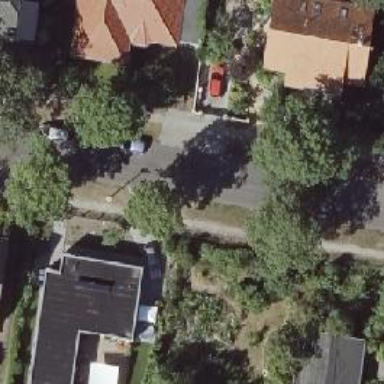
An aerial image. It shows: Footway.